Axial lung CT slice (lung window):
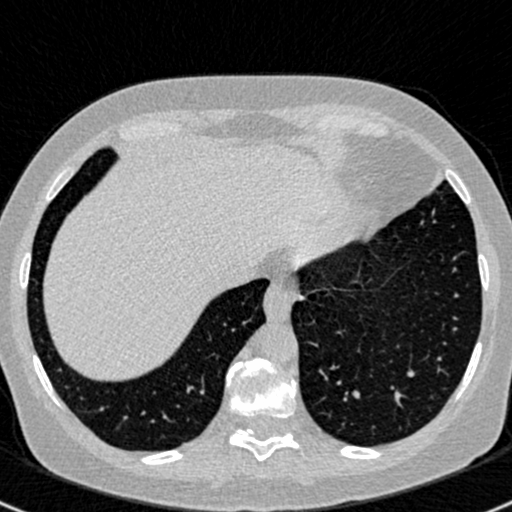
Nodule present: no